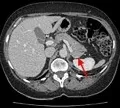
Venous phase. Images.
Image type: radiology (ct)